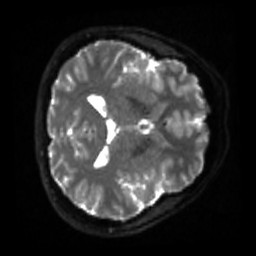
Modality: sbref
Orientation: axial
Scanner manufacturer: siemens
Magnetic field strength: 3 T
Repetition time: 4 s
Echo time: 0.0594 s